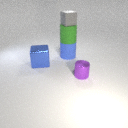
small gray rubber cube above large blue rubber cylinder